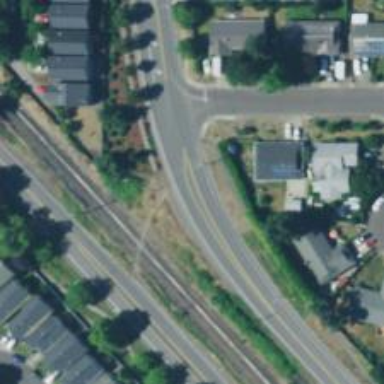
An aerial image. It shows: Primary highway with asphalt surface. There is sidewalk on the left side.